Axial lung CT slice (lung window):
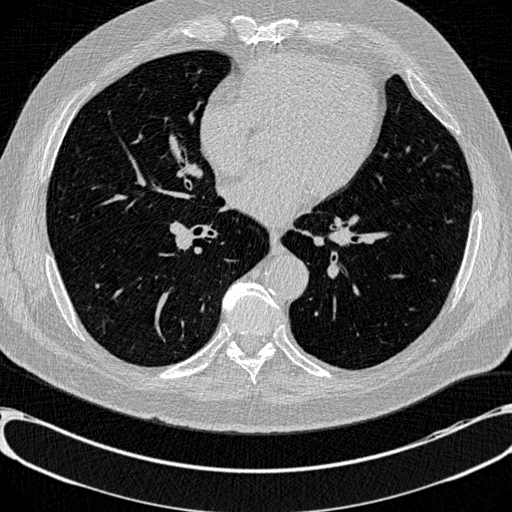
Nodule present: no